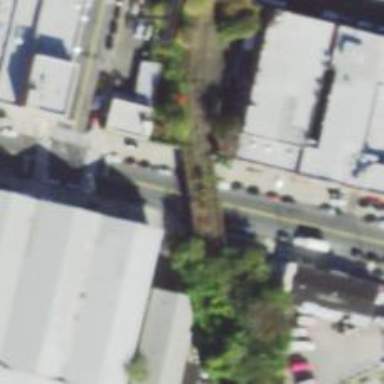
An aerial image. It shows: Disused railway bridge.